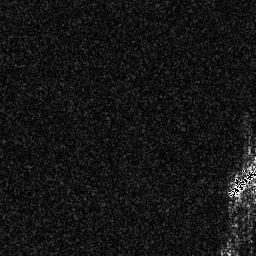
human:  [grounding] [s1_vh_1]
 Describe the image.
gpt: In the satellite image, there is  <ref>1 medium ship </ref> <box>[[88, 63, 99, 76, 0]]</box> located at bottom right.